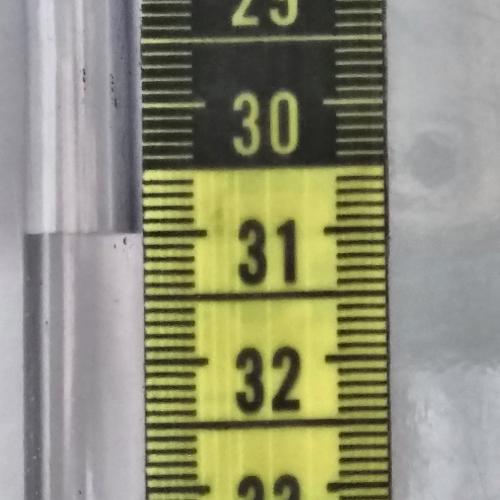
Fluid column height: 31.0 cm